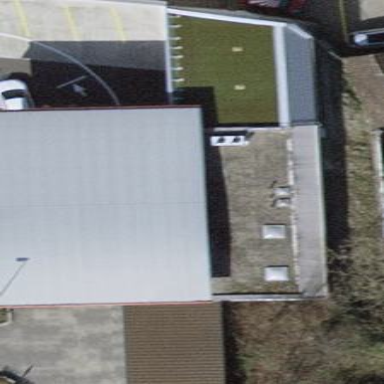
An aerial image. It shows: View of roof of building.